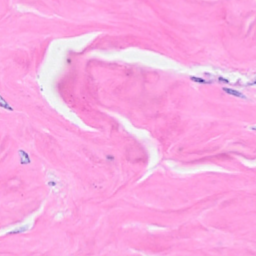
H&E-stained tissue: Breast